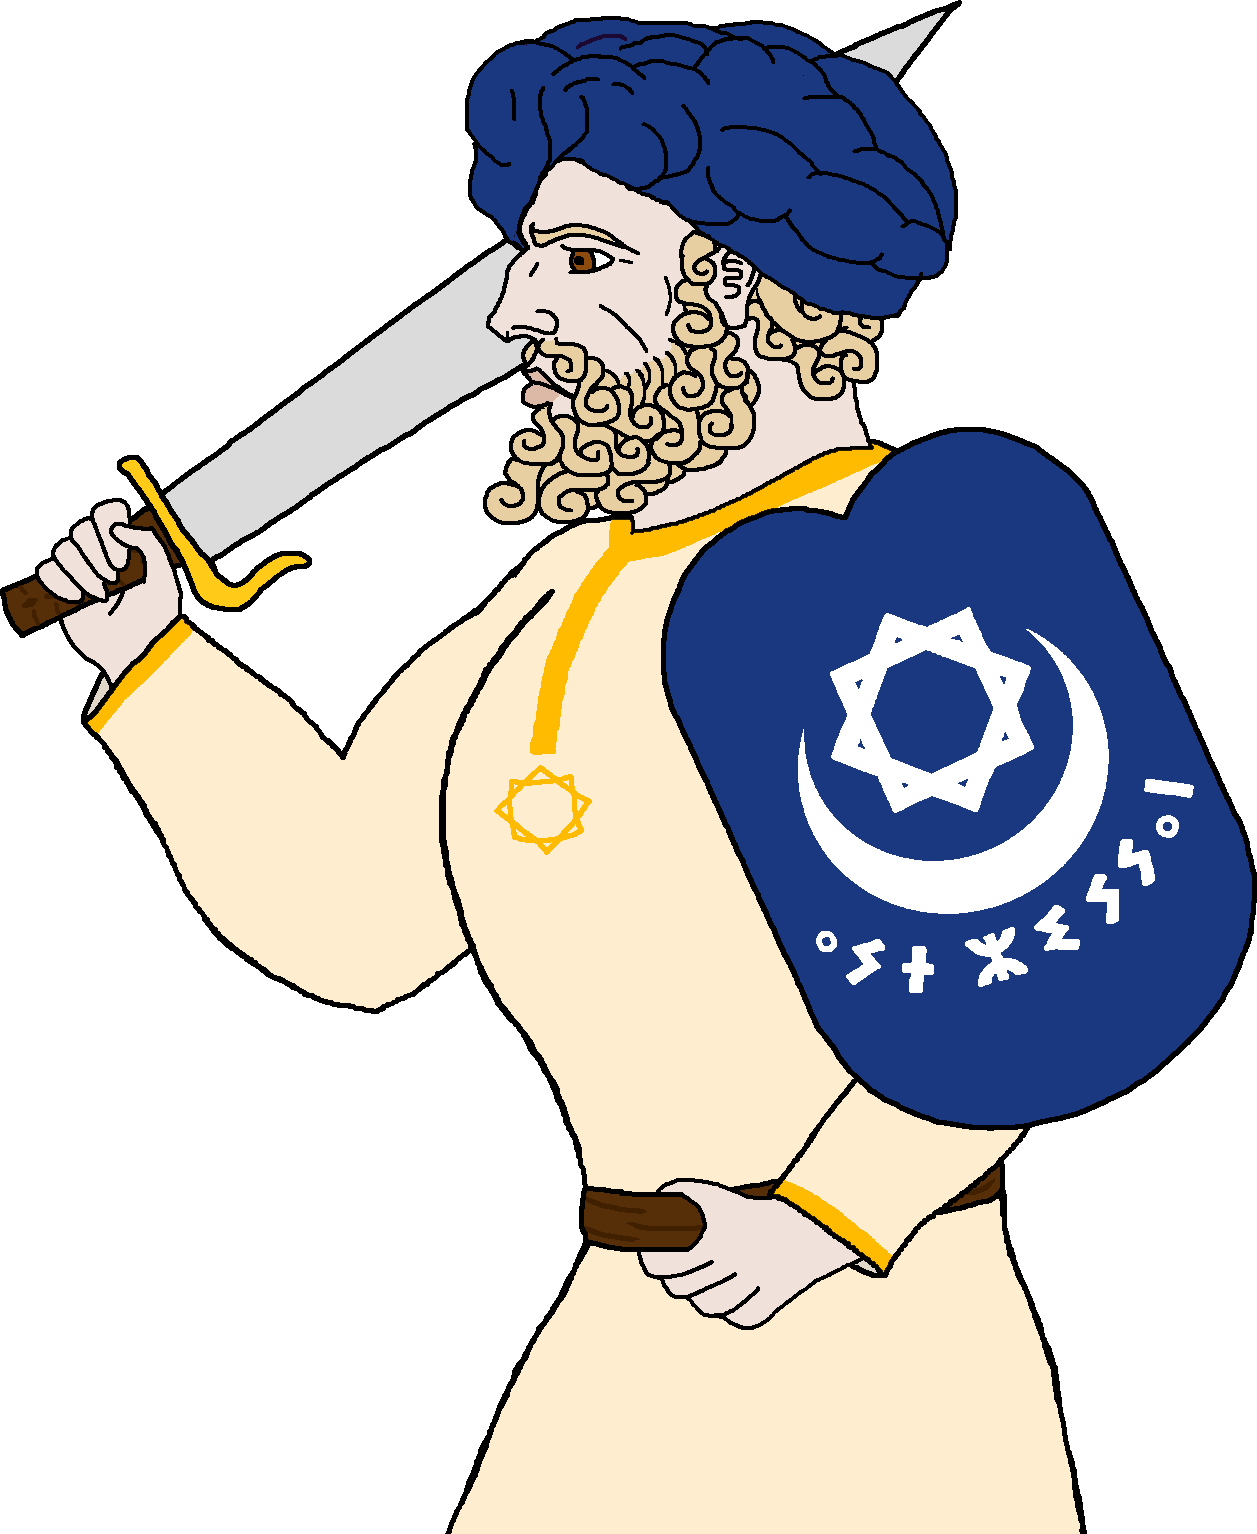
Label: 4_Yes_Chad